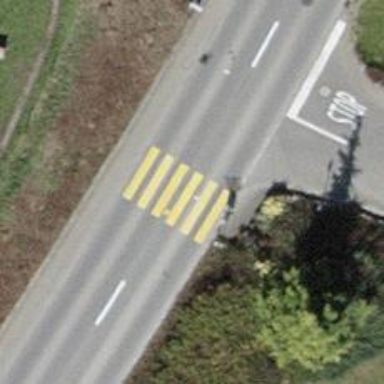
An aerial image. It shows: Tertiary road with sidewalks on both sides.